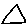
Label: triangle